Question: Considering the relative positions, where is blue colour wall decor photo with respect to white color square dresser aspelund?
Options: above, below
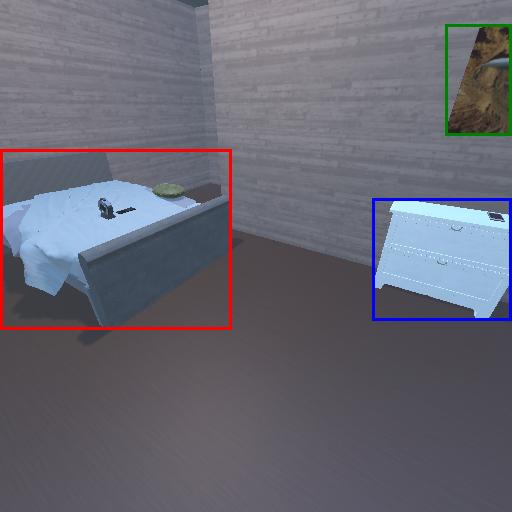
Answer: above